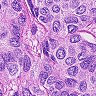
Metastatic tissue present: yes